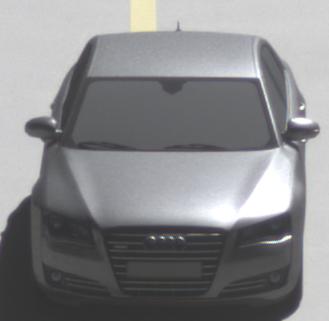
Make: Audi
Model: A8 D4
Model produced from: 2009
Model produced until: 2017
Doors: 4
Color: gray
Road condition: dry road
Daytime: midday
Contrast: high contrast